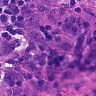
Metastatic tissue present: yes